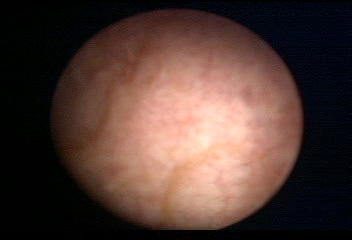
Modality: WLC
Class: Normal mucosa
Bladder cancer association: No